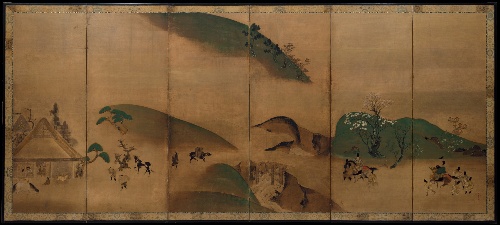
Title: 俵屋宗達工房 大原御幸図屏風|Royal Visit to Ōhara, from The Tale of the Heike
Artist: Tawaraya Sōtatsu
Artist bio: Japanese, ca. 1570–ca. 1640
Date: first half of the 17th century
Object type: Folding screen
Classification: Paintings
Medium: Pair of six-panel folding screens; ink and color on paper
Culture: Japan
Period: Edo period (1615–1868)
Dimensions: Image (each screen): 63 7/16 in. × 11 ft. 11 5/16 in. (161.1 × 364 cm)
Department: Asian Art
Credit line: Fletcher Fund, 1955
Accession year: 1955
Repository: Metropolitan Museum of Art, New York, NY
Tags: Houses|Landscapes|Trees|Human Figures